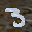
Label: 3